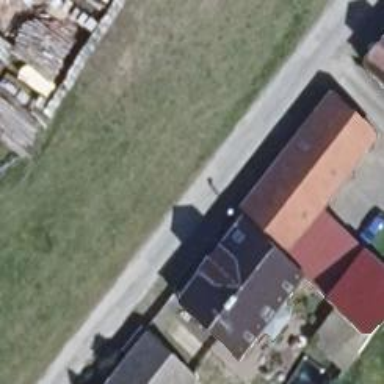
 oriented along the structure. The roof is dark grey in color."